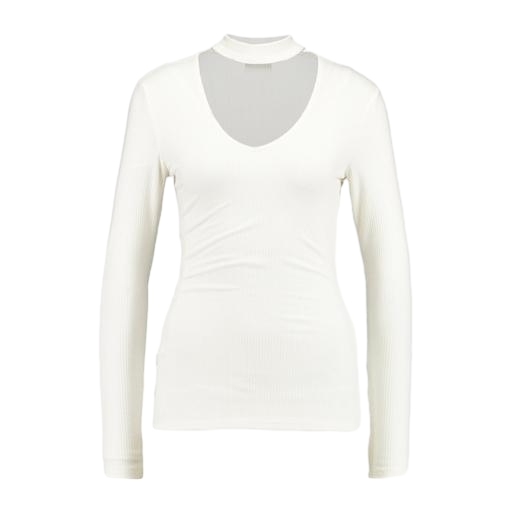
white v-neck long-sleeve top, white henley long-sleeved ribbed-jersey top, white v-neck t-shirt only macy, white background